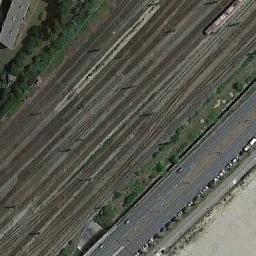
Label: railway